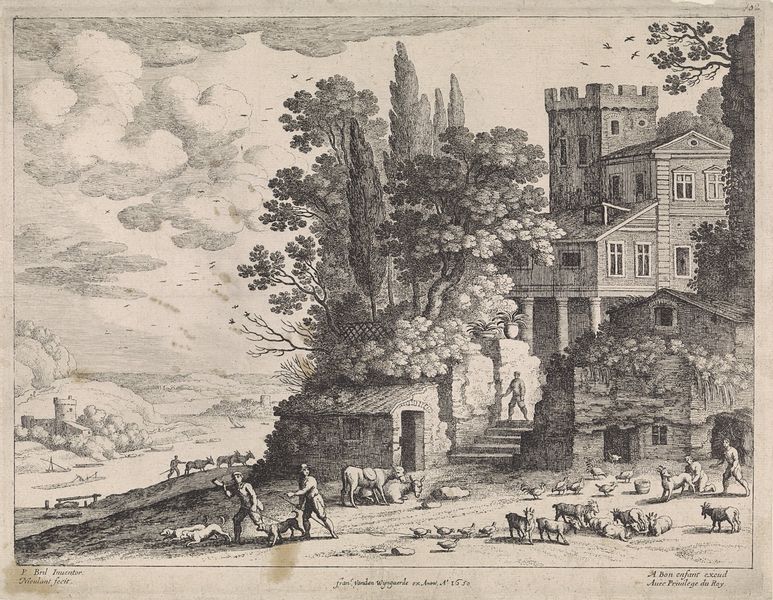
Titel: Landschap met een huis, figuren en vee
Künstler: Willem van (II) Nieulandt
Standort: Amsterdam
Institution: Rijksmuseum
Schlagwörter: baum, himmel, mann, wolken, bäume, menschen, fenster, männer, gebäude, haus, hund, hunde, schloss, tiere, büsche, bauern, esel, turm, garten, giebel, treppe, treppen, zinnen, burg, stich, jagd, eimer, schafe, hirten, ziegen, bbäume